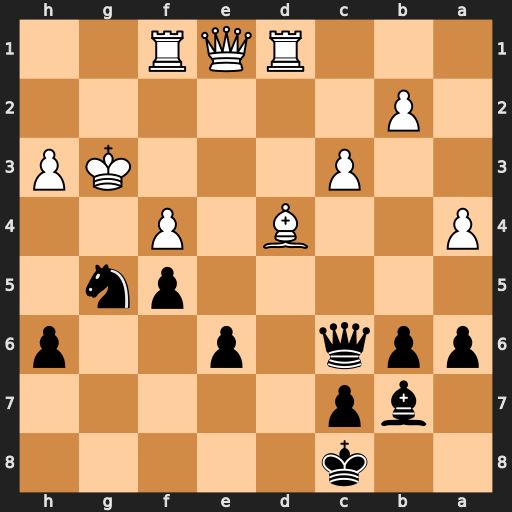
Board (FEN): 2k5/1bp5/ppq1p2p/5pn1/P2B1P2/2P3KP/1P6/3RQR2
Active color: b
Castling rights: -
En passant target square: -
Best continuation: Qg2+ Kh4 Qxh3#